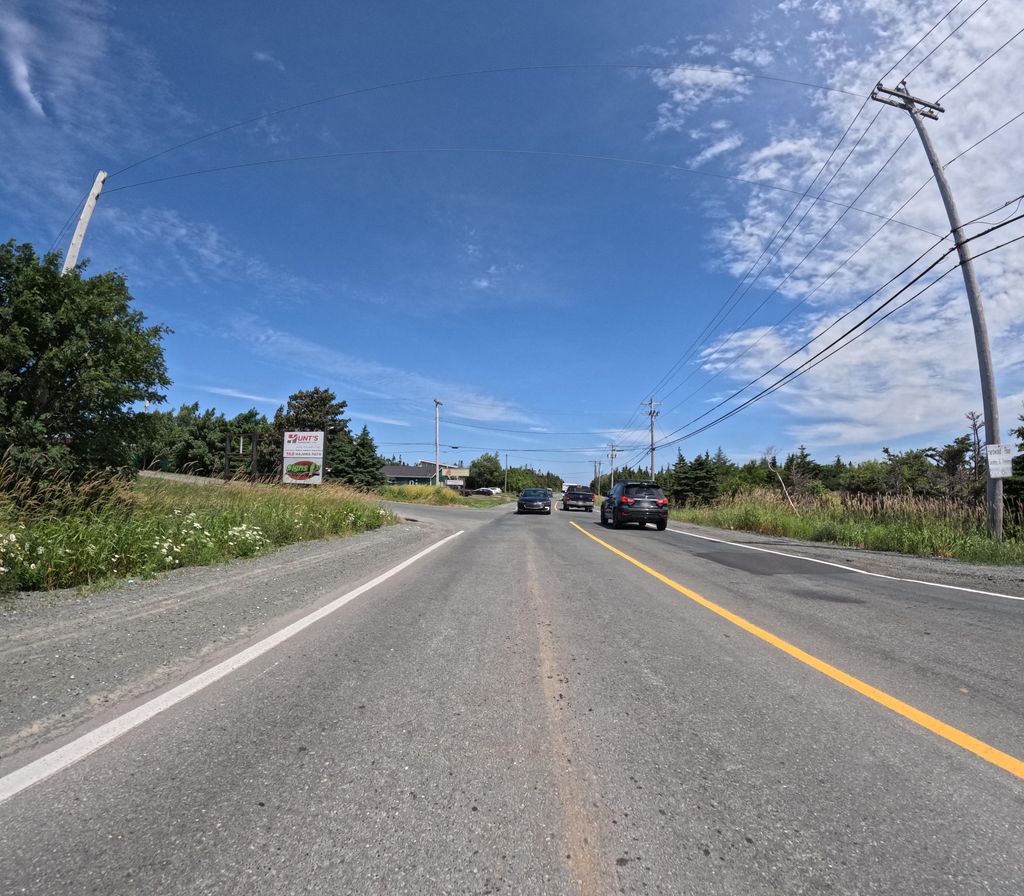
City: st_johns